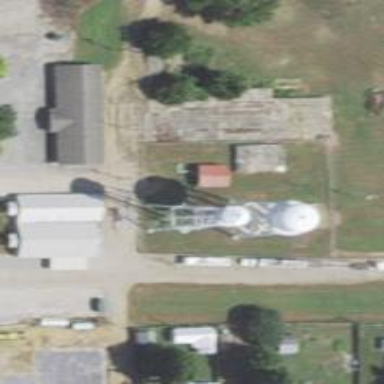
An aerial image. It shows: Water tower that is man-made.